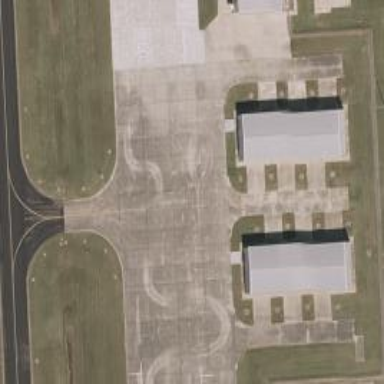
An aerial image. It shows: View of taxiway at the airport.